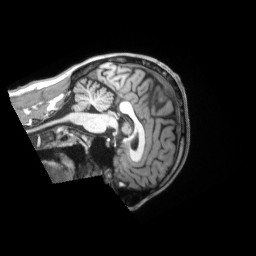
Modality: T1w
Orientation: sagittal
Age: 42
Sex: male
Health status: ill
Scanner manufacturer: siemens
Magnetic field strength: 3 T
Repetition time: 2.2 s
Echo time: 0.00157 s